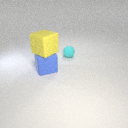
large yellow rubber cube above large blue rubber cube